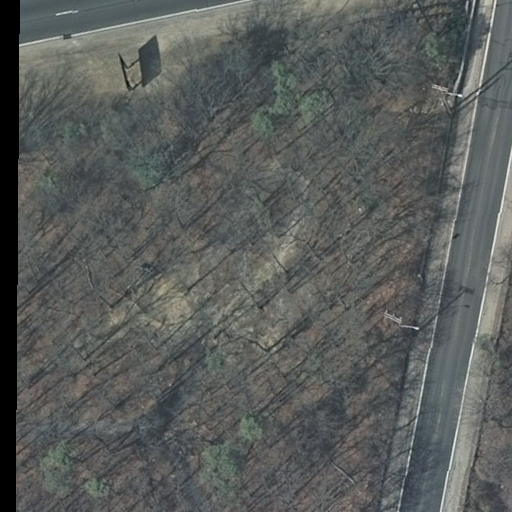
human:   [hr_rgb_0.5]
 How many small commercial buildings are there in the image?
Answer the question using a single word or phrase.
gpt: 0

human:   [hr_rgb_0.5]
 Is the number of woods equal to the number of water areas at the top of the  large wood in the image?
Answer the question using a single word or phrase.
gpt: no

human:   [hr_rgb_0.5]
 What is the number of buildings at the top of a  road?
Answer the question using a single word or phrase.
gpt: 0

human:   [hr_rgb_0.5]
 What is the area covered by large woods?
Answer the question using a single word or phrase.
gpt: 10599m2

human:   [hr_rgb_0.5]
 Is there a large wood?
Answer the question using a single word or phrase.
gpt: yes

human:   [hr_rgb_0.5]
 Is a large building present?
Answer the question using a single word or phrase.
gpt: no

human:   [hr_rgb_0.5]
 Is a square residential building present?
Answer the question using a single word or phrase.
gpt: no

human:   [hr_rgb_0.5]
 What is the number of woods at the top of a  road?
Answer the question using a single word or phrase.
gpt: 1

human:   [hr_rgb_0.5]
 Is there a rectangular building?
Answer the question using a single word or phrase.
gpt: no

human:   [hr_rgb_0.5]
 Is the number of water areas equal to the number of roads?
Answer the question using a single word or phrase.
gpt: no

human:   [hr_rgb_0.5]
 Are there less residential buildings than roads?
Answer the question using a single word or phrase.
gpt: yes

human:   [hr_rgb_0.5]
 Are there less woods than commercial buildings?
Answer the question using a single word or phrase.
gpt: no

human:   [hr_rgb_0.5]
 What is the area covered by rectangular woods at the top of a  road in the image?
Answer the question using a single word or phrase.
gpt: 10599m2

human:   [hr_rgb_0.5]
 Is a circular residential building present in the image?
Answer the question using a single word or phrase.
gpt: no

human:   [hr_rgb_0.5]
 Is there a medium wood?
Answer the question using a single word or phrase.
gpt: no

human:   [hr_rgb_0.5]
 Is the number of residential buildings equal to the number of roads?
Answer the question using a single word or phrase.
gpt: no

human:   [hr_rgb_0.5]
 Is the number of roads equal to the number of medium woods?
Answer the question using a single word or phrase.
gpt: no

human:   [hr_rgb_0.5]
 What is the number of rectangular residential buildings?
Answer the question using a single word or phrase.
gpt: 0

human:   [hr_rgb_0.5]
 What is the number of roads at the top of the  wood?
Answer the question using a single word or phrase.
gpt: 0

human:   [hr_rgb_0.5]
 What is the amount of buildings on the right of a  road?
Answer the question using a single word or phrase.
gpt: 0

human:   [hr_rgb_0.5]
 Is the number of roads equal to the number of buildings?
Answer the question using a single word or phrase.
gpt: no

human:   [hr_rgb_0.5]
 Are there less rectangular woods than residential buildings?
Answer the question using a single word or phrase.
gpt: no

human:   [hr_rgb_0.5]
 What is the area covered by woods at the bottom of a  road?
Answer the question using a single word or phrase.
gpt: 0m2

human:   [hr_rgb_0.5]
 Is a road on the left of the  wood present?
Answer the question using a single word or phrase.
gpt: yes

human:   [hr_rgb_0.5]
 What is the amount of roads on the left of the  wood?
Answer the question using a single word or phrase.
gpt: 3

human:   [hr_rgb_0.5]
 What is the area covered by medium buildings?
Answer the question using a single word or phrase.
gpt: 0m2

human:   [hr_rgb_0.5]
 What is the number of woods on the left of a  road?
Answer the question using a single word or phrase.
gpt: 0

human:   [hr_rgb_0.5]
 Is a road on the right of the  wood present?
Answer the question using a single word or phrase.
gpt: no

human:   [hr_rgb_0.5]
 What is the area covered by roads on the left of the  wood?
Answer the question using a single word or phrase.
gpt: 0m2

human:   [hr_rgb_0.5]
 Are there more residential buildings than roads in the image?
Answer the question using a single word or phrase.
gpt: no

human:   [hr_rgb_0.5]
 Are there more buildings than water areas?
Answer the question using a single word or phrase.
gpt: no

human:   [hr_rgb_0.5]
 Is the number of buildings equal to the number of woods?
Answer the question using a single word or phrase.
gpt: no

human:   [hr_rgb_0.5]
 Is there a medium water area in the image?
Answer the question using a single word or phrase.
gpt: no

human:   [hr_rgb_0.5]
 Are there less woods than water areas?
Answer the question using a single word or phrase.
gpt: no

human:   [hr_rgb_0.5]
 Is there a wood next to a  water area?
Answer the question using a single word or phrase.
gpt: no

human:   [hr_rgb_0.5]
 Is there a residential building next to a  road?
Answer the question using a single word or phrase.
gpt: no